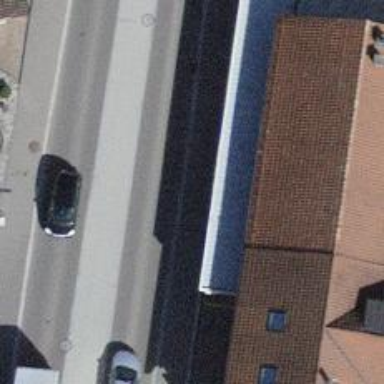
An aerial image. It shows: Fuel station.